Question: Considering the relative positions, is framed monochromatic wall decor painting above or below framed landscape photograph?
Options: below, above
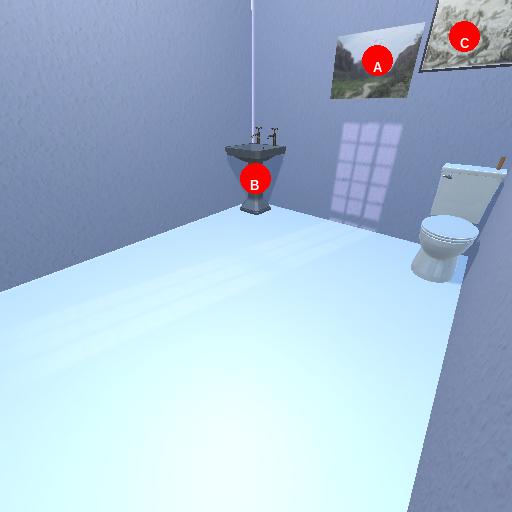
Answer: below